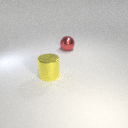
large yellow metal cylinder to the left of large red metal sphere